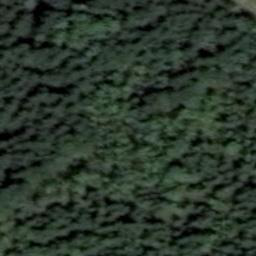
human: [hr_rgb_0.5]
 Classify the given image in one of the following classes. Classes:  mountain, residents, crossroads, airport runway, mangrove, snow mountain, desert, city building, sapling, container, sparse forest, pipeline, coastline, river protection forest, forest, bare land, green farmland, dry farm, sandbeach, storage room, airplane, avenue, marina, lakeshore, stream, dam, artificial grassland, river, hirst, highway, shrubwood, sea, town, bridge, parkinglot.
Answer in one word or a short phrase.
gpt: forest